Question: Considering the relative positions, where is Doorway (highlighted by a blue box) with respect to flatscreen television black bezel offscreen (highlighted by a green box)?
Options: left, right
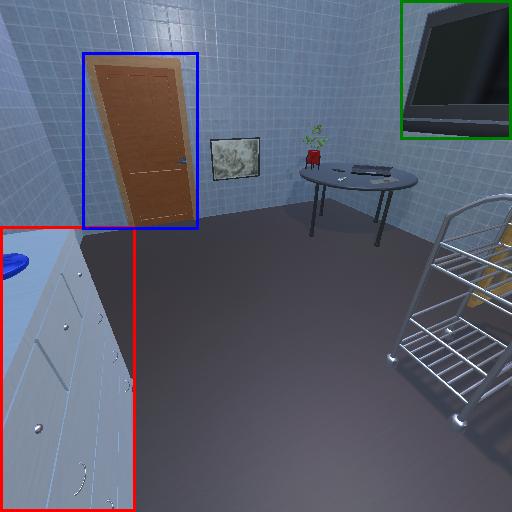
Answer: left